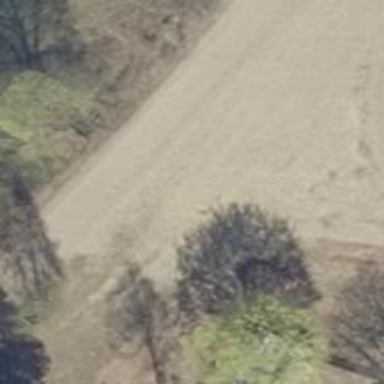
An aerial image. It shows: Bridleway with very rough sandy surface.